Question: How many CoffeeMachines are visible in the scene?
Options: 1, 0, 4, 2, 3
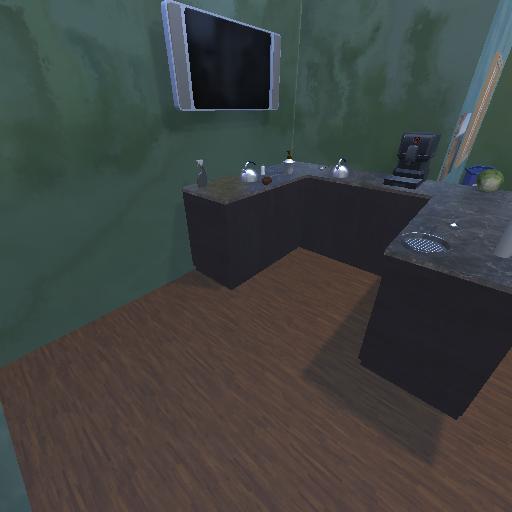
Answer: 1